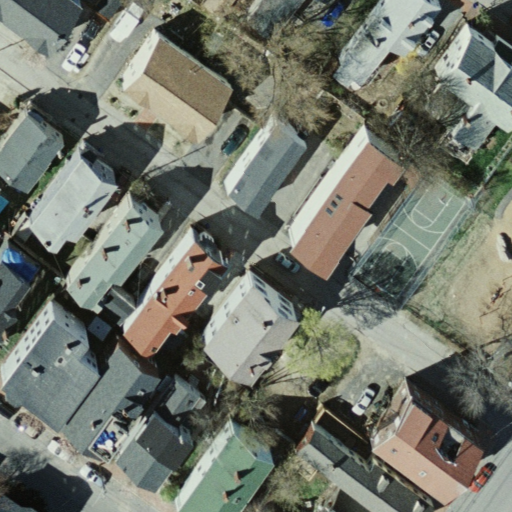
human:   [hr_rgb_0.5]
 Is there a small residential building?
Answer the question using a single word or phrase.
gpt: yes

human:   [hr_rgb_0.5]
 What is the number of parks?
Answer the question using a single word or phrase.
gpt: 1

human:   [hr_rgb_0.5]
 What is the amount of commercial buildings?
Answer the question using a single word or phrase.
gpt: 0

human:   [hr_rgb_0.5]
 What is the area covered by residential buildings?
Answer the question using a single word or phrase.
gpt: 1048m2

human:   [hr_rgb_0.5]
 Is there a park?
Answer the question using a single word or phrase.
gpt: yes

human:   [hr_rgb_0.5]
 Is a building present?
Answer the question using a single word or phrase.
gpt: yes

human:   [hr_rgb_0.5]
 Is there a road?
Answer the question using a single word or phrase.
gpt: yes

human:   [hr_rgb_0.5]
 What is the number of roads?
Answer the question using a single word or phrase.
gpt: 3

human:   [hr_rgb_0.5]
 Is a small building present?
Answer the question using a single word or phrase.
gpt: yes

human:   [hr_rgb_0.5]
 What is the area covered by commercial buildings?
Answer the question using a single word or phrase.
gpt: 0m2

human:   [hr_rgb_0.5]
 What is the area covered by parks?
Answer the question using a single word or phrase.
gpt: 2578m2

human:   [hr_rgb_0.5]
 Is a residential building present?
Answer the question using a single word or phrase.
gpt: yes

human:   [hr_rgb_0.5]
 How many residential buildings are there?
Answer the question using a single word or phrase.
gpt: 6

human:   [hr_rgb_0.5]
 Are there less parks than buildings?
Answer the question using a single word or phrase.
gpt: yes

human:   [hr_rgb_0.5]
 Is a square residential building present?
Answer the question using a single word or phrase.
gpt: no

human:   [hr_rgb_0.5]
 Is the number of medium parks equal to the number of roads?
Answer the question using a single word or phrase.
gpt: no

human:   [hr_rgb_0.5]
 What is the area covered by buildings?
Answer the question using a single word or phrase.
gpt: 1048m2

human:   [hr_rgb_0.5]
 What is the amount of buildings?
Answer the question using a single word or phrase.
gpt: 6

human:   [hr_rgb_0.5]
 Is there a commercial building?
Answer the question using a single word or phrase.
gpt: no

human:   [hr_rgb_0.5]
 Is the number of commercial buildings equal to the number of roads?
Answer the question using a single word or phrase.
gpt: no

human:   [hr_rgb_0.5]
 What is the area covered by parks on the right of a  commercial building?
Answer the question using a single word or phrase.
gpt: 0m2

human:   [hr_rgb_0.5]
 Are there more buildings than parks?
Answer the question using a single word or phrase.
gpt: yes

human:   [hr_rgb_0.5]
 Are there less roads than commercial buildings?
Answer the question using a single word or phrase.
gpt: no

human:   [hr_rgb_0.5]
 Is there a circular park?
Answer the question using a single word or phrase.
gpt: no

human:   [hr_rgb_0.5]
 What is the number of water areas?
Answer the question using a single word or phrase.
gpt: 0

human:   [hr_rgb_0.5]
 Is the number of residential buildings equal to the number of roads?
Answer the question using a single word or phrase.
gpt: no

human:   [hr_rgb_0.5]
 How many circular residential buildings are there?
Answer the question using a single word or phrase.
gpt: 0

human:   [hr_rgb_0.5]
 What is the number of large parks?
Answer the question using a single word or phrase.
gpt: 1

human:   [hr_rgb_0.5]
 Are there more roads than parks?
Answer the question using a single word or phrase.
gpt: yes

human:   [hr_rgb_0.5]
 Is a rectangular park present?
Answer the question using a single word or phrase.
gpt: yes

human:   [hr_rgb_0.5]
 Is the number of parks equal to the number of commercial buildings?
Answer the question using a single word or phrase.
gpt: no

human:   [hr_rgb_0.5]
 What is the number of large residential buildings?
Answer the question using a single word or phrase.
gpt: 0

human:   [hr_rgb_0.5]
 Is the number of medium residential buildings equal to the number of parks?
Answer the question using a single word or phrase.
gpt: no

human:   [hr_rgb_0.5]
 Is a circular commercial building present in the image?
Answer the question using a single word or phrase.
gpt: no

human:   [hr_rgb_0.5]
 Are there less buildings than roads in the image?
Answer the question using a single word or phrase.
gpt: no

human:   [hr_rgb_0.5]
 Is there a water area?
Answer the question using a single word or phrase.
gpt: no

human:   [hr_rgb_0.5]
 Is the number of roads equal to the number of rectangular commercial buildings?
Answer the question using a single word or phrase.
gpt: no

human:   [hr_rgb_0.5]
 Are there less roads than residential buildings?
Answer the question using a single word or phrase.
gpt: yes

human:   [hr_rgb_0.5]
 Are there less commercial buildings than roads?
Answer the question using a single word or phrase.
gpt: yes

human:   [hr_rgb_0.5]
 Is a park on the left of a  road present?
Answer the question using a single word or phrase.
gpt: no

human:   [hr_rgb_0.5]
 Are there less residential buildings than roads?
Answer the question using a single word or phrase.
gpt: no

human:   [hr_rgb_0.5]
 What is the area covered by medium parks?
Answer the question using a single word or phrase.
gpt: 0m2

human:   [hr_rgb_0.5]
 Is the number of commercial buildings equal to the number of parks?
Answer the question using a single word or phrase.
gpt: no

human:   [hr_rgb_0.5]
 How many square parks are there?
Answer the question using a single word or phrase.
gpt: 0

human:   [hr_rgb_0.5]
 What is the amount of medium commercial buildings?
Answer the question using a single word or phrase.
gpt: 0

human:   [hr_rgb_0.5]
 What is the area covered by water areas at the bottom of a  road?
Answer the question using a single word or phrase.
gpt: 0m2

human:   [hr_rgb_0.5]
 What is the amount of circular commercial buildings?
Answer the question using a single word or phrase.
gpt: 0

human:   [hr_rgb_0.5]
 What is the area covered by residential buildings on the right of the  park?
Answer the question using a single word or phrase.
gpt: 0m2

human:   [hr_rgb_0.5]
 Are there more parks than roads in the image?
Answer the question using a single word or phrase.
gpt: no

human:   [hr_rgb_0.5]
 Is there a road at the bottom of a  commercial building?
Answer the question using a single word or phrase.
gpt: no

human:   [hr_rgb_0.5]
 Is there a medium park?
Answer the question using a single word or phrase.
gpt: no

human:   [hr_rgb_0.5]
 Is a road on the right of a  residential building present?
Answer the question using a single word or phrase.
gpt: yes

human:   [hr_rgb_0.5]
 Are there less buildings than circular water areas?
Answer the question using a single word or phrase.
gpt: no

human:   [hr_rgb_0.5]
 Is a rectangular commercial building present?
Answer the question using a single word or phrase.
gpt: no

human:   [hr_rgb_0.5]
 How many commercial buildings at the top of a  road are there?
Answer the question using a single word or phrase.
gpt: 0

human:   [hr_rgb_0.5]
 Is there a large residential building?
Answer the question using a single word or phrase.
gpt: no

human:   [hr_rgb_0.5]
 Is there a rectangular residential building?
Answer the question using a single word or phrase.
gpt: yes

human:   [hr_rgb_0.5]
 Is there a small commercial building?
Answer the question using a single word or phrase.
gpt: no

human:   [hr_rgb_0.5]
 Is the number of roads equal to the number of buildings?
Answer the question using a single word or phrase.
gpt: no

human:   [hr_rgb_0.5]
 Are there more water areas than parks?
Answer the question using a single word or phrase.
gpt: no

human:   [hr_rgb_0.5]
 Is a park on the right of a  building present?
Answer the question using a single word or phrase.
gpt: yes

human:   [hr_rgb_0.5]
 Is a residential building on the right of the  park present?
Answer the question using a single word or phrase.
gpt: no

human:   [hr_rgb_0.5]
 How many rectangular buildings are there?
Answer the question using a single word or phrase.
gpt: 3

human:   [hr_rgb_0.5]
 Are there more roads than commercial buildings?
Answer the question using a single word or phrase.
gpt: yes